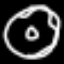
Label: donut